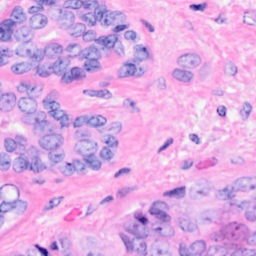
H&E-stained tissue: Breast